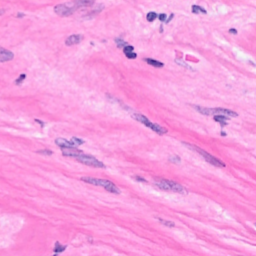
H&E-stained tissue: Breast